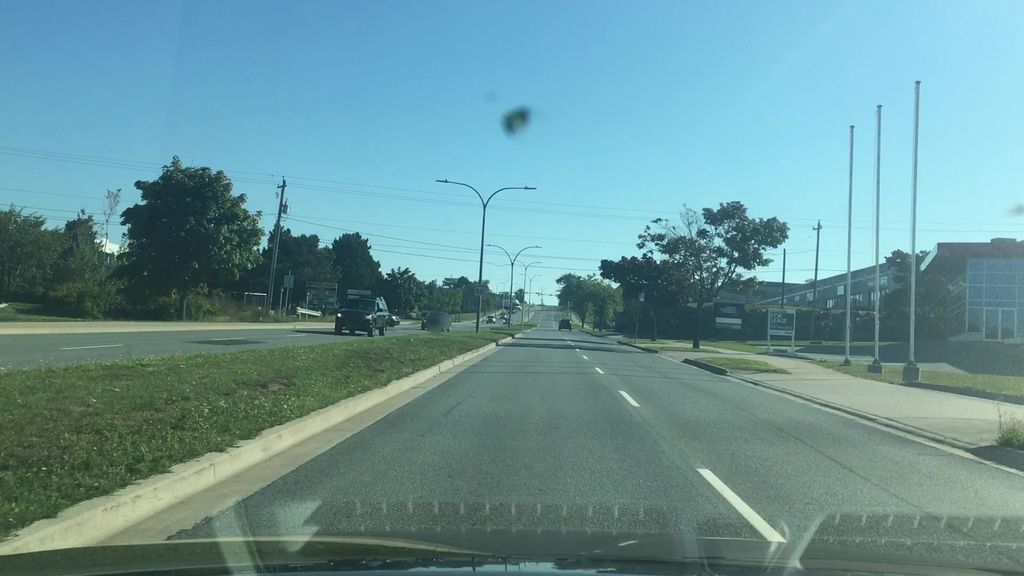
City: halifax